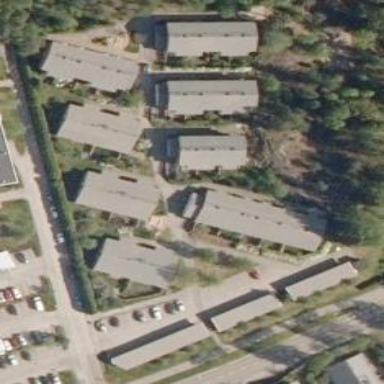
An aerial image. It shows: Residential area with apartments.